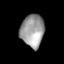
Tissue: skin
Cell type: Epithelial cells
Senescence score: 0.9539
Nuclear area (px): 752
Mean DAPI intensity: 155.751